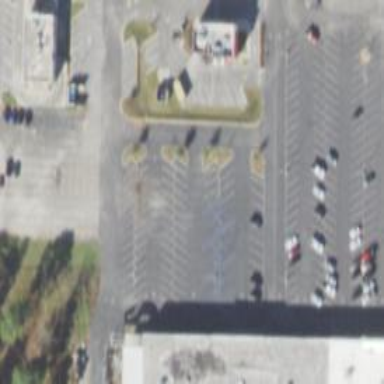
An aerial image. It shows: Parking space is available.